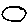
Label: circle